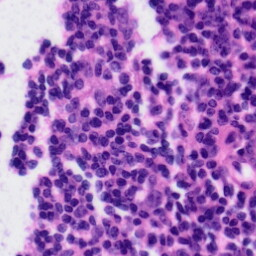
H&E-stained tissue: Tonsil